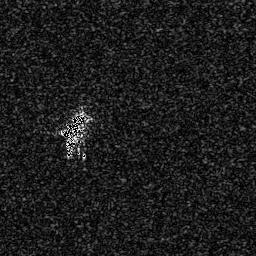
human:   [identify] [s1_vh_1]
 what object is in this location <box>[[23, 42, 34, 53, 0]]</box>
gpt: <ref>1 medium ship at the left</ref>